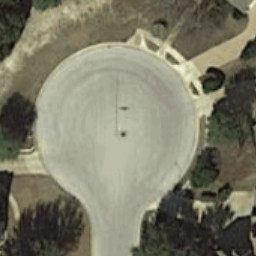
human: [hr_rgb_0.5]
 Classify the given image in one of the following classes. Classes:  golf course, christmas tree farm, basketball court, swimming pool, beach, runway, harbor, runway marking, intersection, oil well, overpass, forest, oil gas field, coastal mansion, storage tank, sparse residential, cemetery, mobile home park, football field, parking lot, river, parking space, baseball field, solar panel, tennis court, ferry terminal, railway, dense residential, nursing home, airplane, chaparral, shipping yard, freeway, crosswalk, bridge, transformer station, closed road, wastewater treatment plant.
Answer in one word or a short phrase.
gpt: closed road